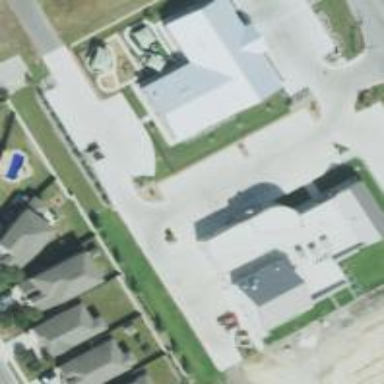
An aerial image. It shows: Veterinary building.